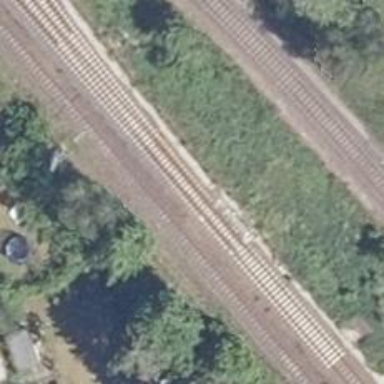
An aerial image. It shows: Railway switch with the turnout on the right side.